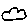
Label: cloud